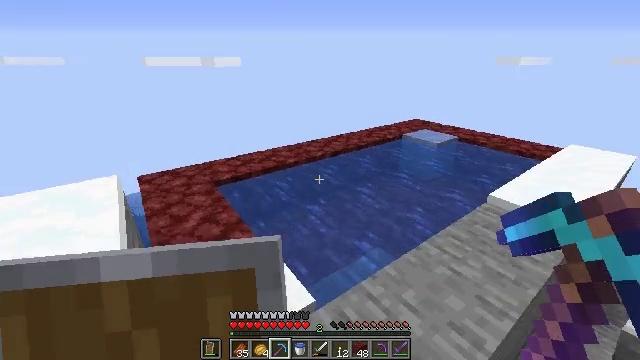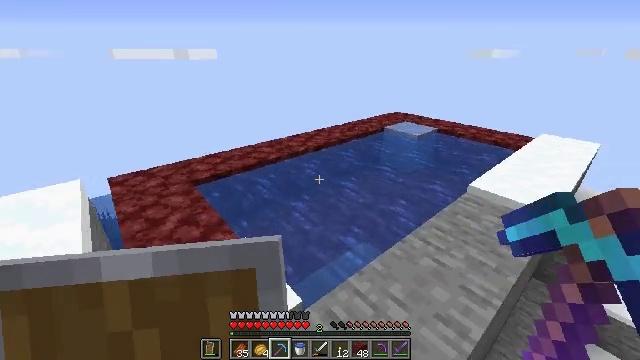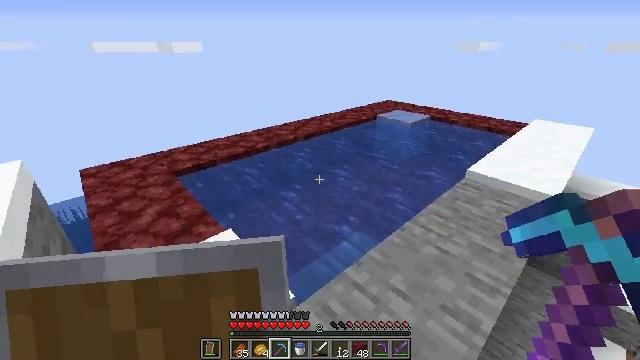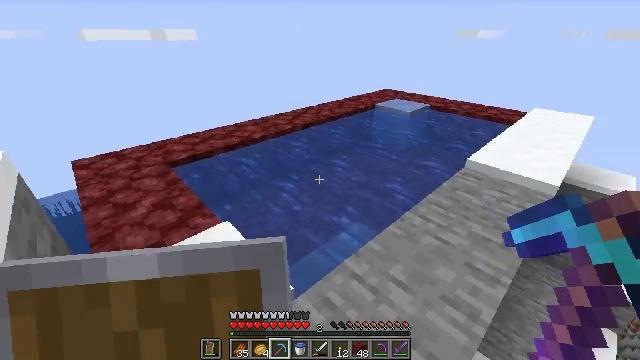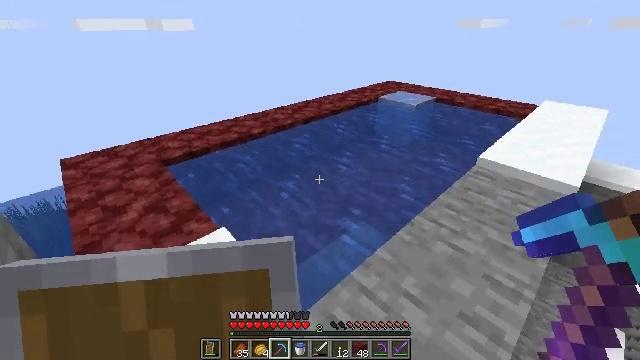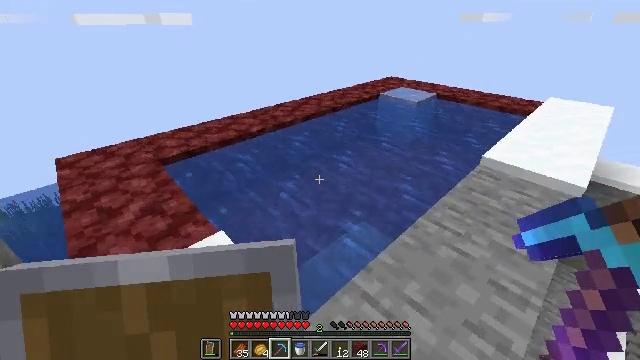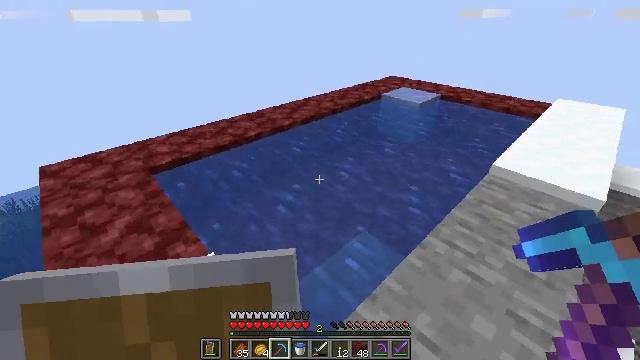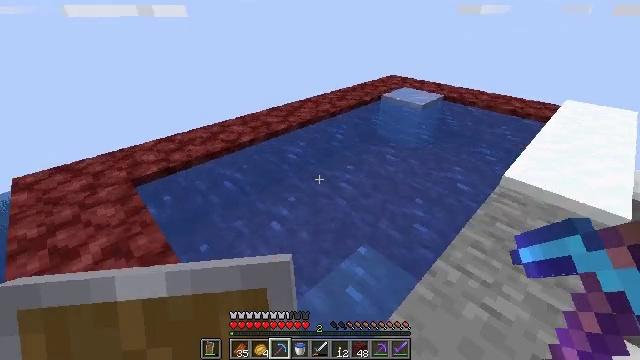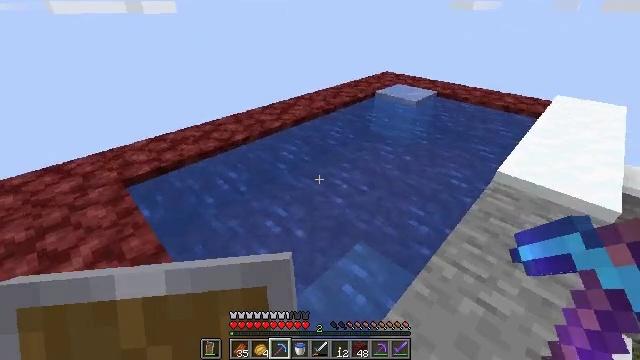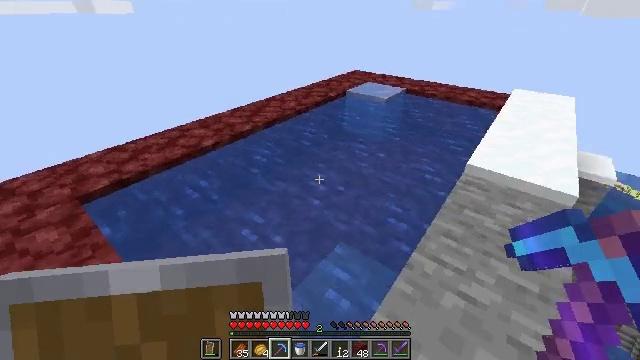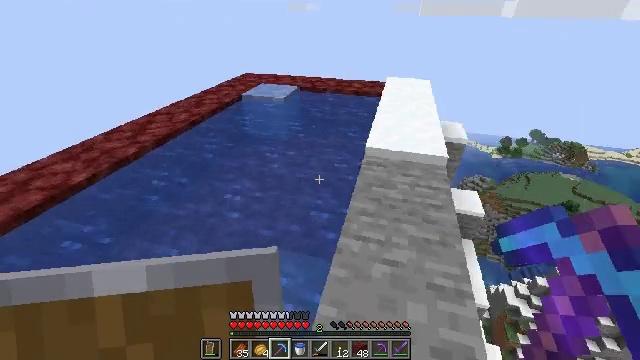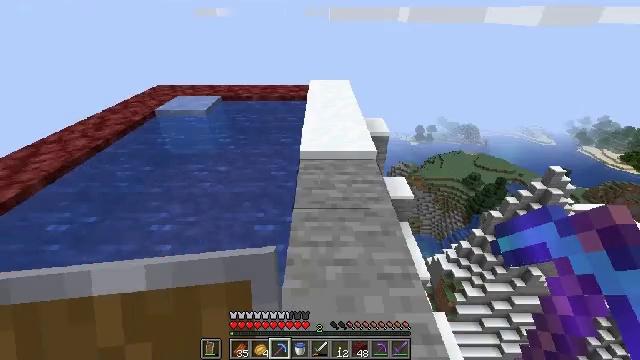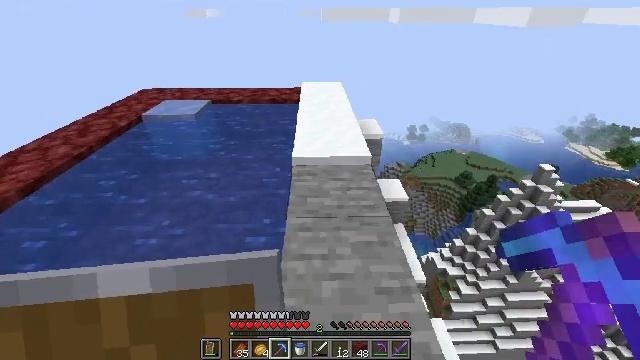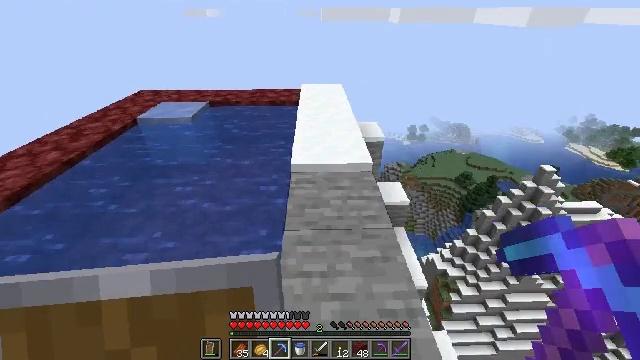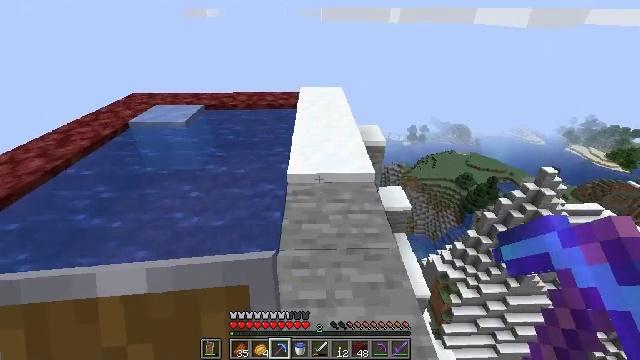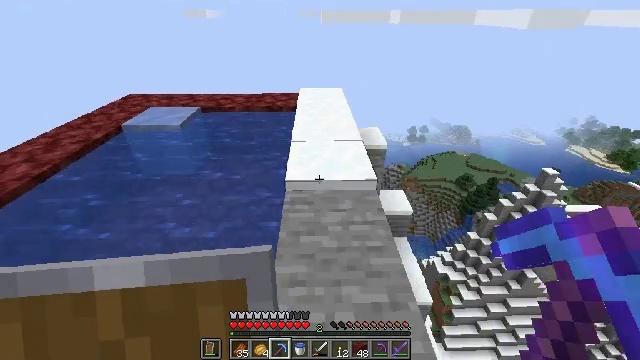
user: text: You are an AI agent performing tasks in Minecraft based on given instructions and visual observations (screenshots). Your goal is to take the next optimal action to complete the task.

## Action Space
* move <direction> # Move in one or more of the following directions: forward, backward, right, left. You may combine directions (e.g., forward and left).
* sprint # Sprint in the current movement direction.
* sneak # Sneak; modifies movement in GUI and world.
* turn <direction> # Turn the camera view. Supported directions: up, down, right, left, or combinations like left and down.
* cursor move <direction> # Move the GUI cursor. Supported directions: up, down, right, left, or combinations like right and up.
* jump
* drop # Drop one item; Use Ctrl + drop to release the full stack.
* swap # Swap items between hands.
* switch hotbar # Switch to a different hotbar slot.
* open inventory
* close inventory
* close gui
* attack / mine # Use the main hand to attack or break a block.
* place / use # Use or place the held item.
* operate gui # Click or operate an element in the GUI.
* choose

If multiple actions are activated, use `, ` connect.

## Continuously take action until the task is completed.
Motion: motion action
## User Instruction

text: Gather ice for building or crafting.
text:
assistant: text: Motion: move forward, turn right and down
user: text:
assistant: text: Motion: move forward, turn right and down
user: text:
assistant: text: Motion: move forward, turn down
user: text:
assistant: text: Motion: move forward, turn down
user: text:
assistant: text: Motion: move forward
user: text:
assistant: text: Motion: move forward
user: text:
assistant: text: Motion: no_op
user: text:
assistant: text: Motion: turn right
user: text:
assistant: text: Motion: turn right
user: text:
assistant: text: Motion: turn right
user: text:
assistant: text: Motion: move forward, turn right
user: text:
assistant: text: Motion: move forward, turn right
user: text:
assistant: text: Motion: move forward
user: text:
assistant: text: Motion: move forward
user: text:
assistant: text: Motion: move forward
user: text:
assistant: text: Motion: move forward
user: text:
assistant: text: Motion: move forward, turn left
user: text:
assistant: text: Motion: move forward
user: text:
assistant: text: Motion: move forward
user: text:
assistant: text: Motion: move forward
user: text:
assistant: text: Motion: move forward
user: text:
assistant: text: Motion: move forward
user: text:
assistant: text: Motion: move forward
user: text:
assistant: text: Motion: move forward
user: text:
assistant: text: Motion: move forward
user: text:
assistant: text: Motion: move forward
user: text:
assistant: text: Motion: move forward
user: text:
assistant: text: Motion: move forward
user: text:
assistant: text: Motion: move forward
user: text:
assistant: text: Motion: move forward